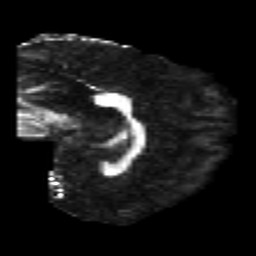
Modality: FA
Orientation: sagittal
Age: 27
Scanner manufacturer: philips
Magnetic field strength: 3 T
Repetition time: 8.549 s
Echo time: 0.1273 s